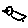
Label: bird